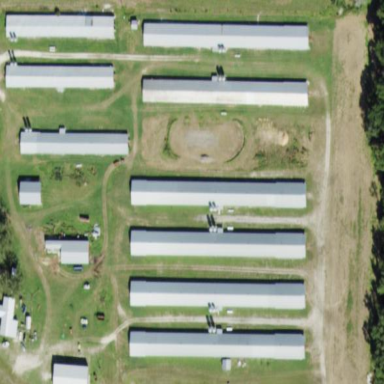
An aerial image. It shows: Poultry farmyard is depicted in the image.